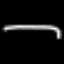
Label: line